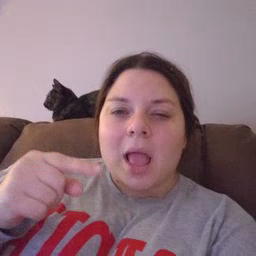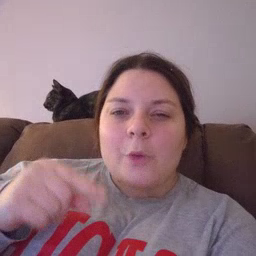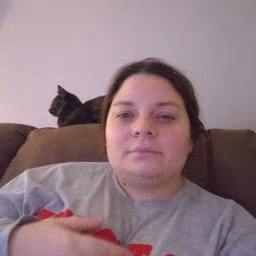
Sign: owie